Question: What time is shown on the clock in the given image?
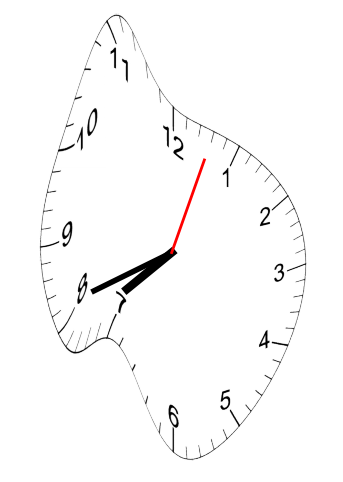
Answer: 07:41:03